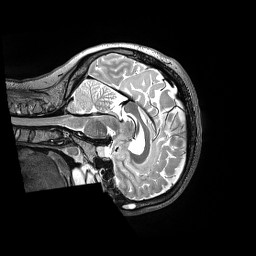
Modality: T2w
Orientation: sagittal